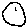
Label: circle